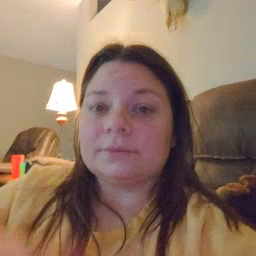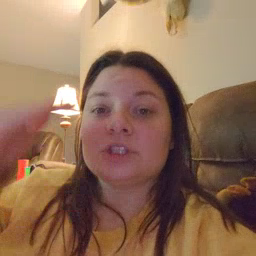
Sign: child